Question: When I login I want to display the image of user.
I use Rows[0] but when i change the user that is at row[1] it shows me the row[0] image.
How do i implement a code to switch the rows and know what user is logged on.
I am a beginner here, so take it slow.
'''
'C#
protected void Page_Load(object sender, EventArgs e)
{
if (Session["Username"] != null)
{
String a = ConfigurationManager.ConnectionStrings["MyDatabase"].ConnectionString;
using (SqlConnection con = new SqlConnection(a))
{
DataTable dt = new DataTable();
SqlDataAdapter comanda = new SqlDataAdapter("SELECT *FROM Register", con);
comanda.Fill(dt);
if (dt.Rows.Count > 0)
{
emailutilizator.Text = dt.Rows[0]["Email"].ToString();
}
if (dt.Rows[0]["ImageData"].ToString().Length > 1)
{
Image1.ImageUrl = dt.Rows[0]["ImageData"].ToString();
}
else
{
Image1.ImageUrl = "~/images/defaultuserimg.png";
}
}'
}
'''
The database looks like this
'''
'Tabel
CREATE TABLE [dbo].[Register] (
[Uid] INT IDENTITY (1, 1) NOT NULL,
[Username] NVARCHAR (MAX) NULL,
[Email] NVARCHAR (MAX) NULL,
[Password] NVARCHAR (MAX) NULL,
[ImageData] NVARCHAR (MAX) NULL,
PRIMARY KEY CLUSTERED ([Uid] ASC)
);
'
'''
[The information from database]
[
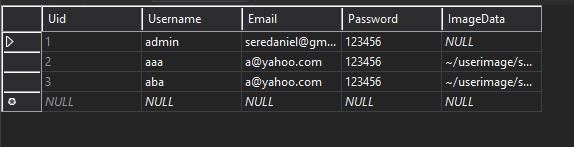
Answer: First, in your SQL statement use a WHERE condition to bring back the user who is logged in.
e.g.
'''
SqlDataAdapter comanda = new SqlDataAdapter("SELECT * FROM Register WHERE Username=@username", con);
comanda.SelectCommand.Parameters.AddWithValue("@username",Session["Username"]);
'''
Then you can always use row[0] as it will only return the current user.
This solution includes SQL injection protection.